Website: macys
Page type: account-selection
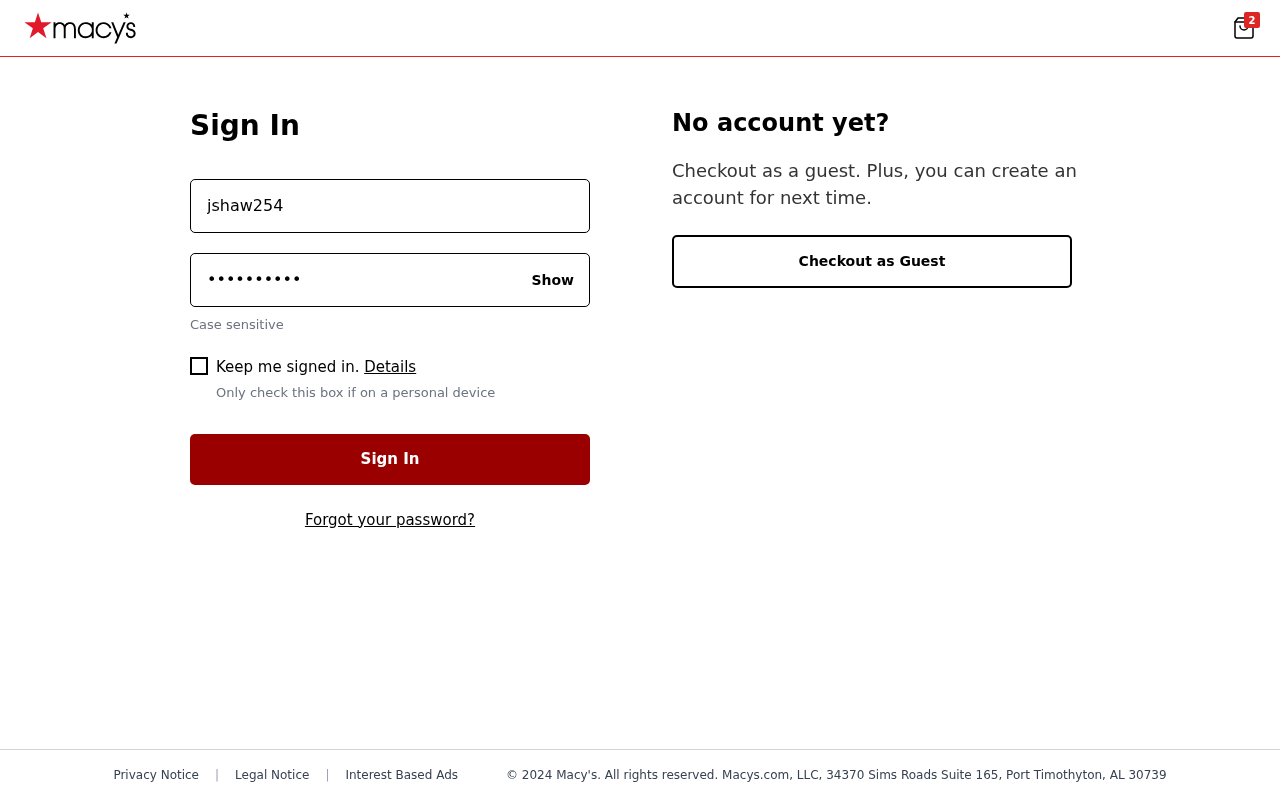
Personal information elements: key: PII_LOGIN_USERNAME
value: jshaw254
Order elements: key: ORDER_NUM_ITEMS
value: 2